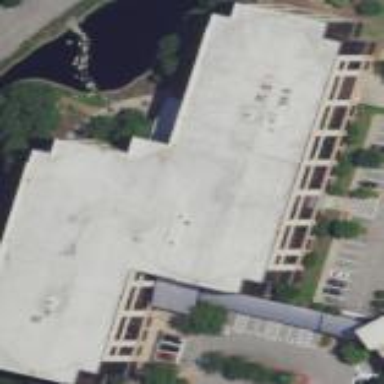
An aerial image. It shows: Office building.